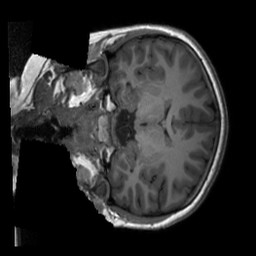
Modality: T1w
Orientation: coronal
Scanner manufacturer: siemens
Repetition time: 2.3 s
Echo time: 0.00229 s